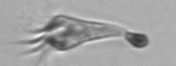
Label: Paratontonia_gracillima